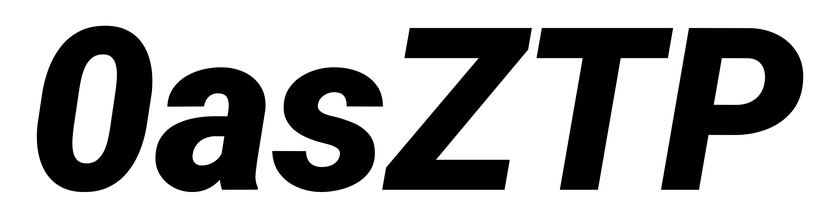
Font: Roboto-Italic_Black_Italic